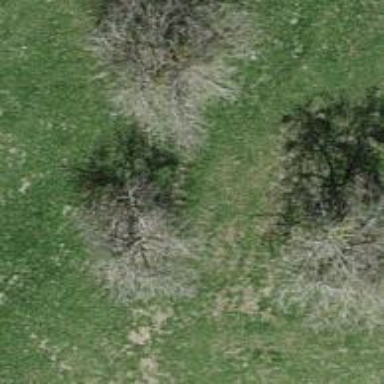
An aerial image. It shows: Single tag "natural: tree."